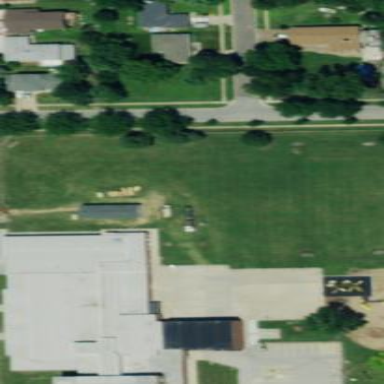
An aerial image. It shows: School building.